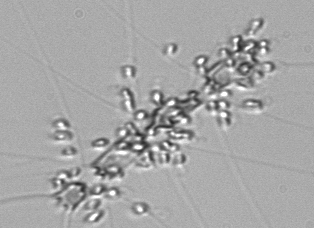
Label: Chaetoceros_didymus_TAG_external_flagellate